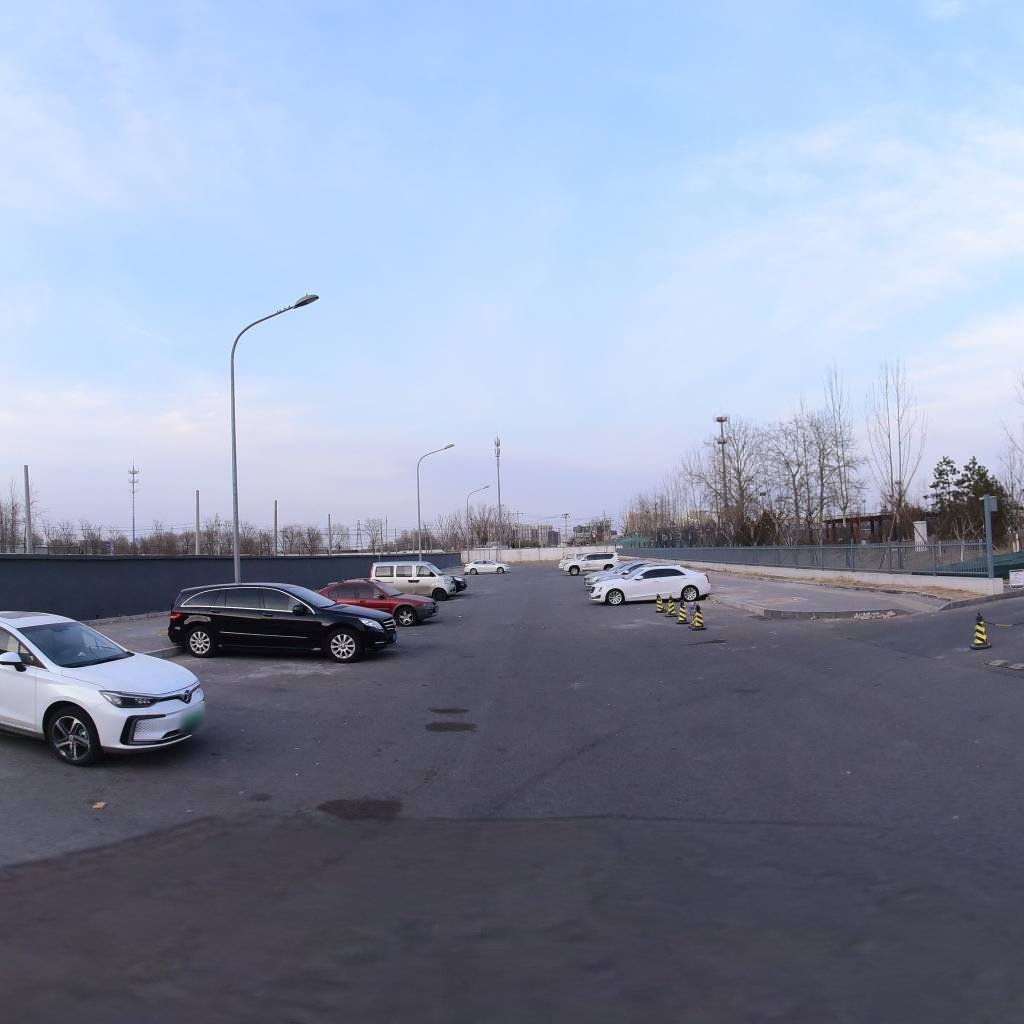
Region: Chaoyang
Road damage annotations: longitudinal crack